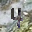
Label: 4